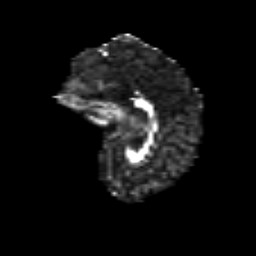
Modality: FA
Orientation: sagittal
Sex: female
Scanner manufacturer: siemens
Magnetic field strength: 3 T
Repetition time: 5 s
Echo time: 0.071 s